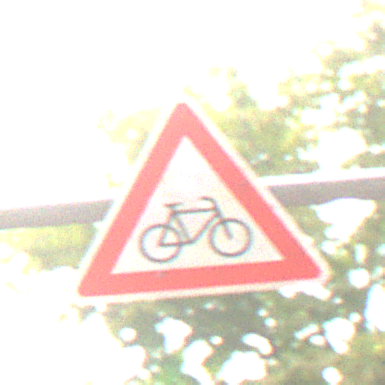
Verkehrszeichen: RadverkehrLinks
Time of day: MorningAfternoon
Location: Outdoor (Urban)
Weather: Overcast
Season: NotSpecified
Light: Natural